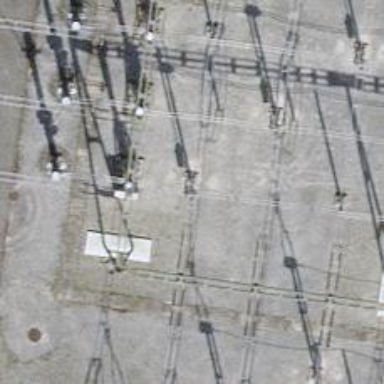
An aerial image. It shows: Switch for power supply.